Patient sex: M
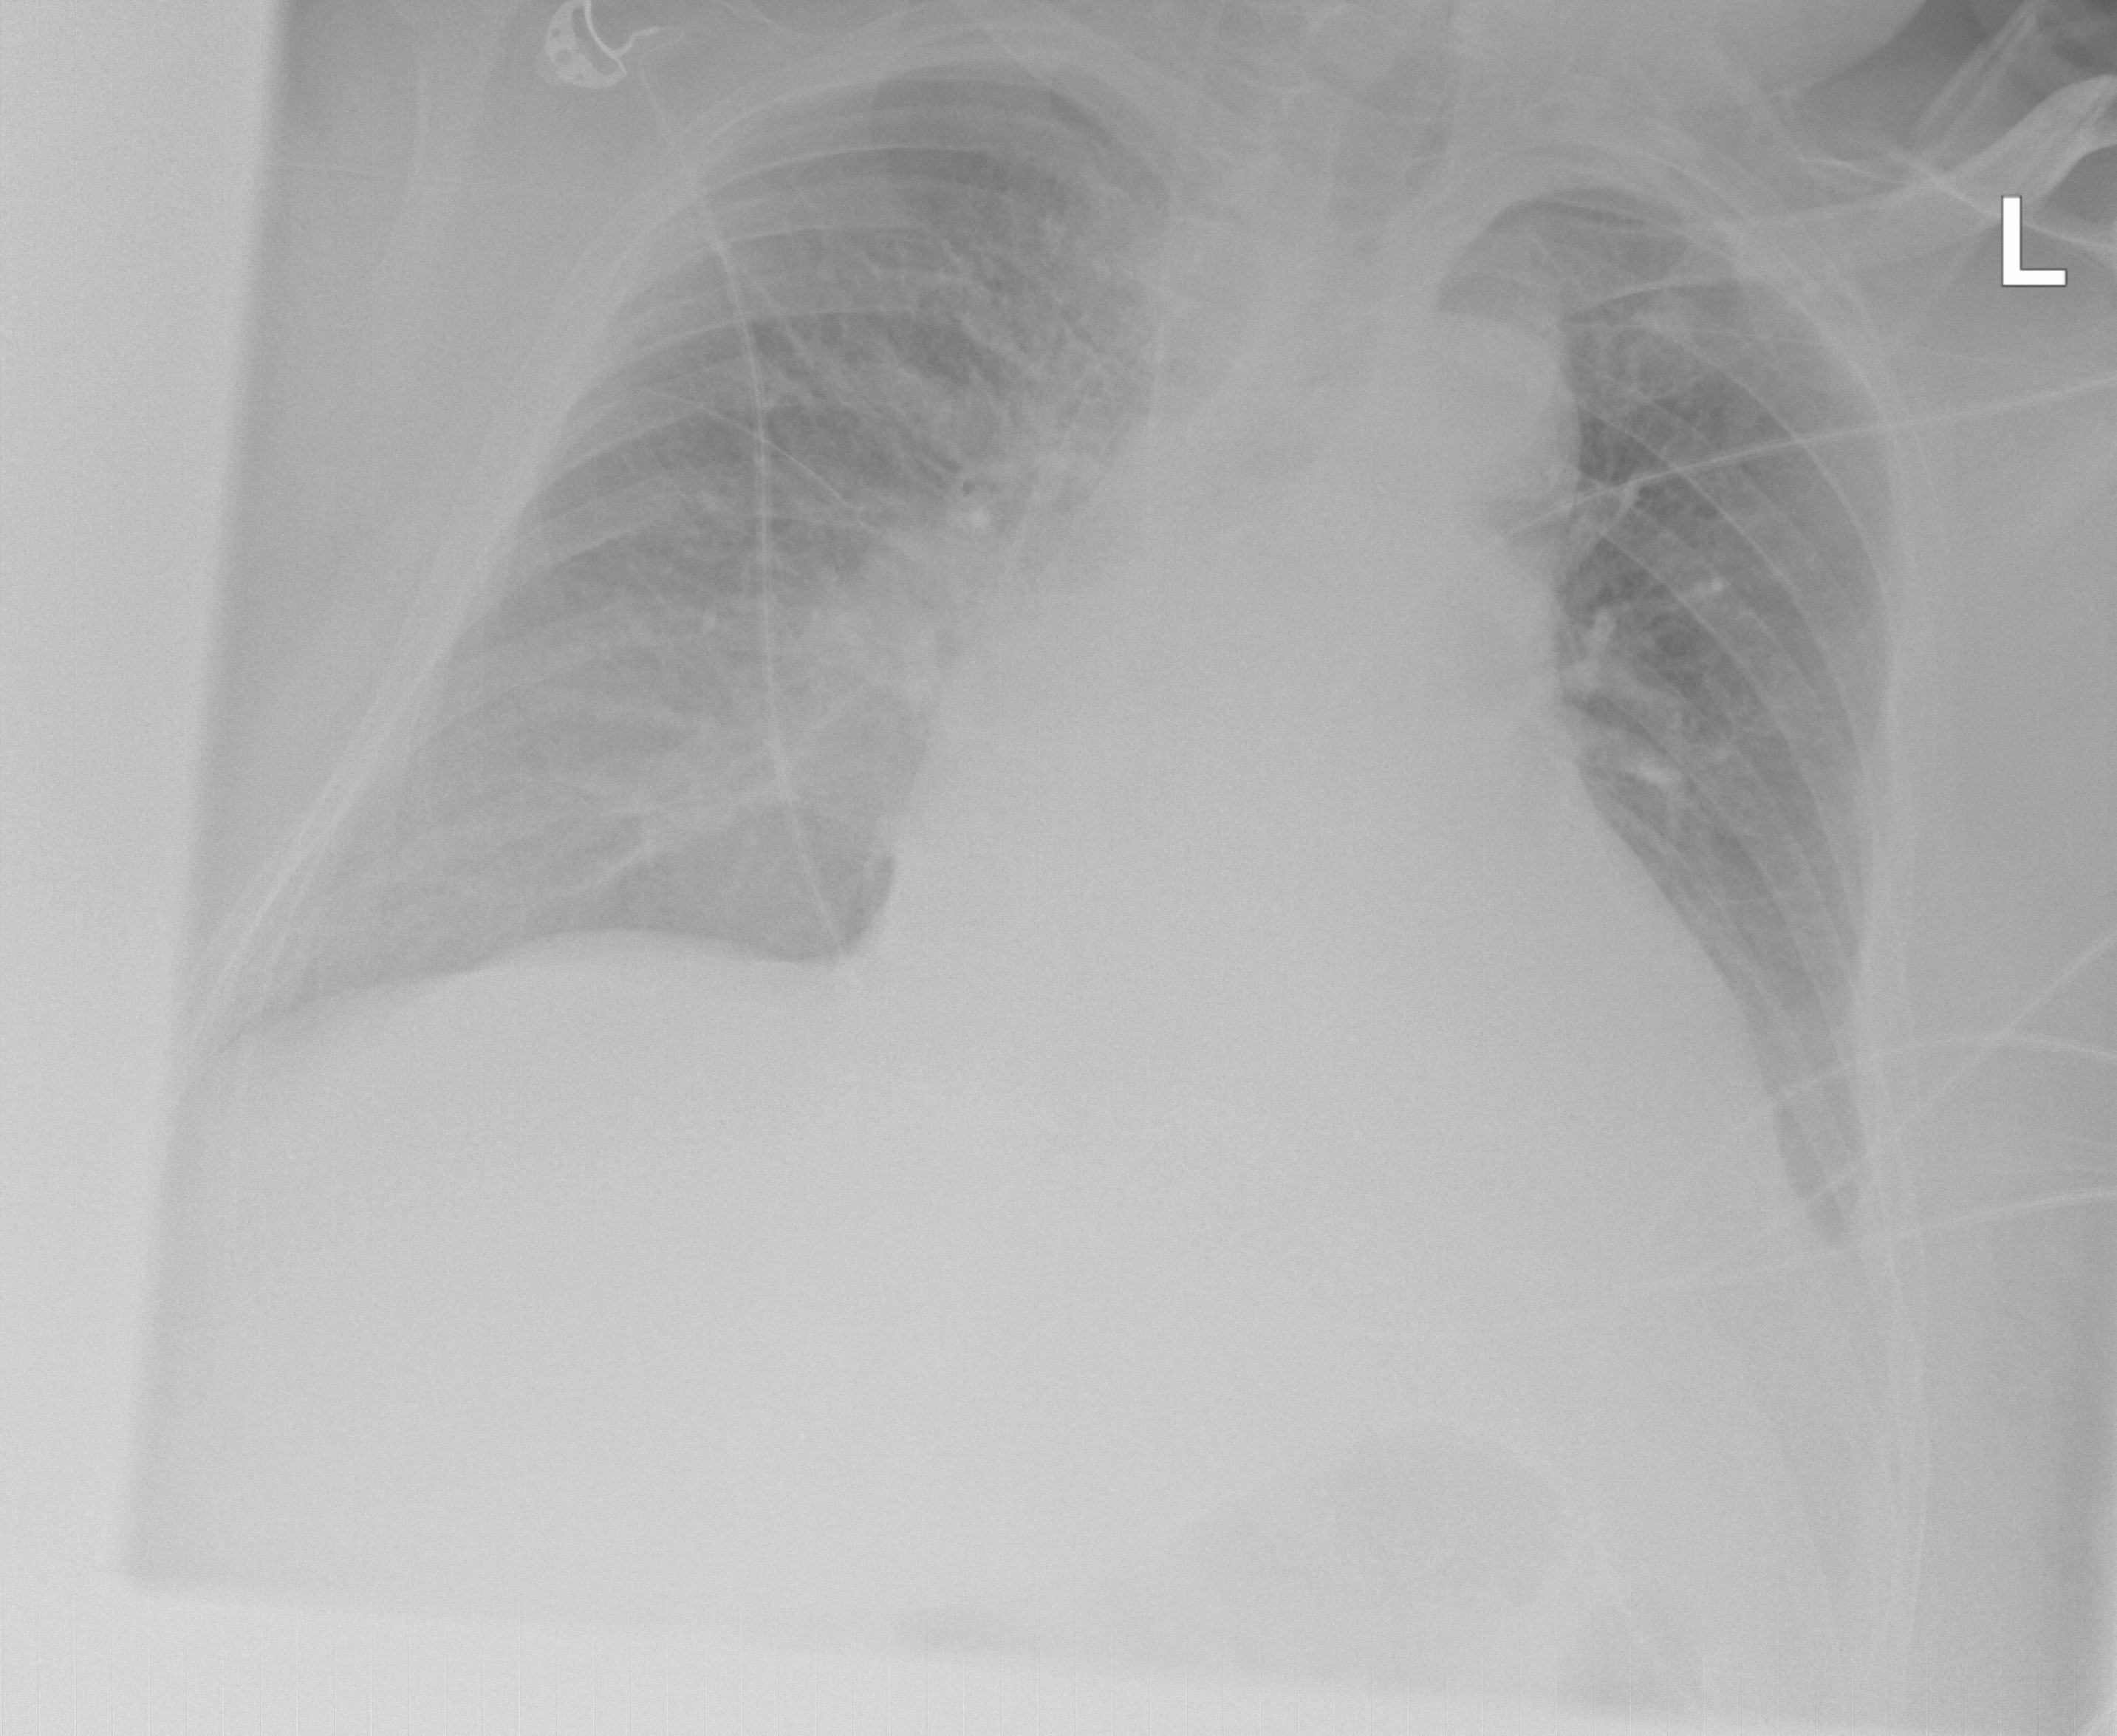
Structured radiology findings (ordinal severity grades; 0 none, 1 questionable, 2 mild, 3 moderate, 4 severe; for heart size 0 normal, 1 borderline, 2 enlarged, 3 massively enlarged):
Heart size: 1
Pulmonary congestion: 0
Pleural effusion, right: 2
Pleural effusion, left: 1
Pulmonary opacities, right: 0
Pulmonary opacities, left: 0
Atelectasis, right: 2
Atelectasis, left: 2